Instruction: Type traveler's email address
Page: traveler
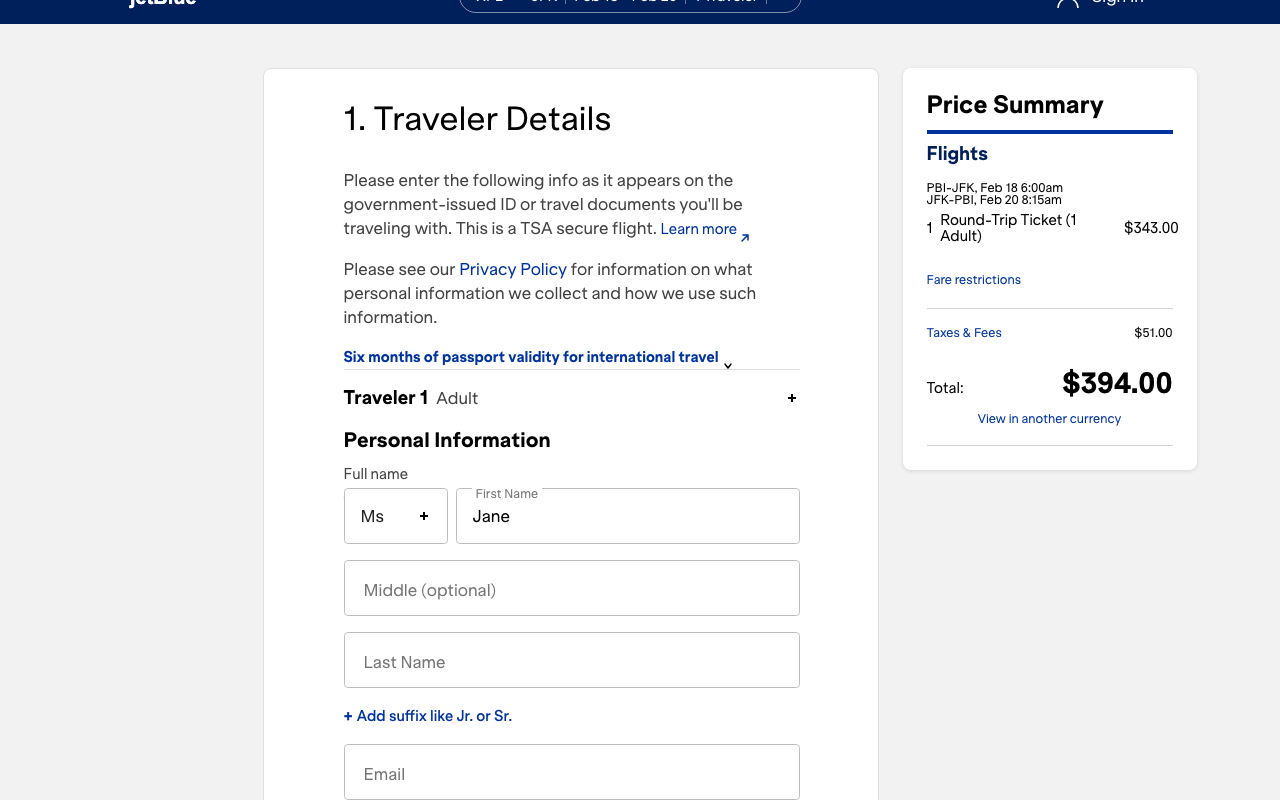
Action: type